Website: lowes
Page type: payment
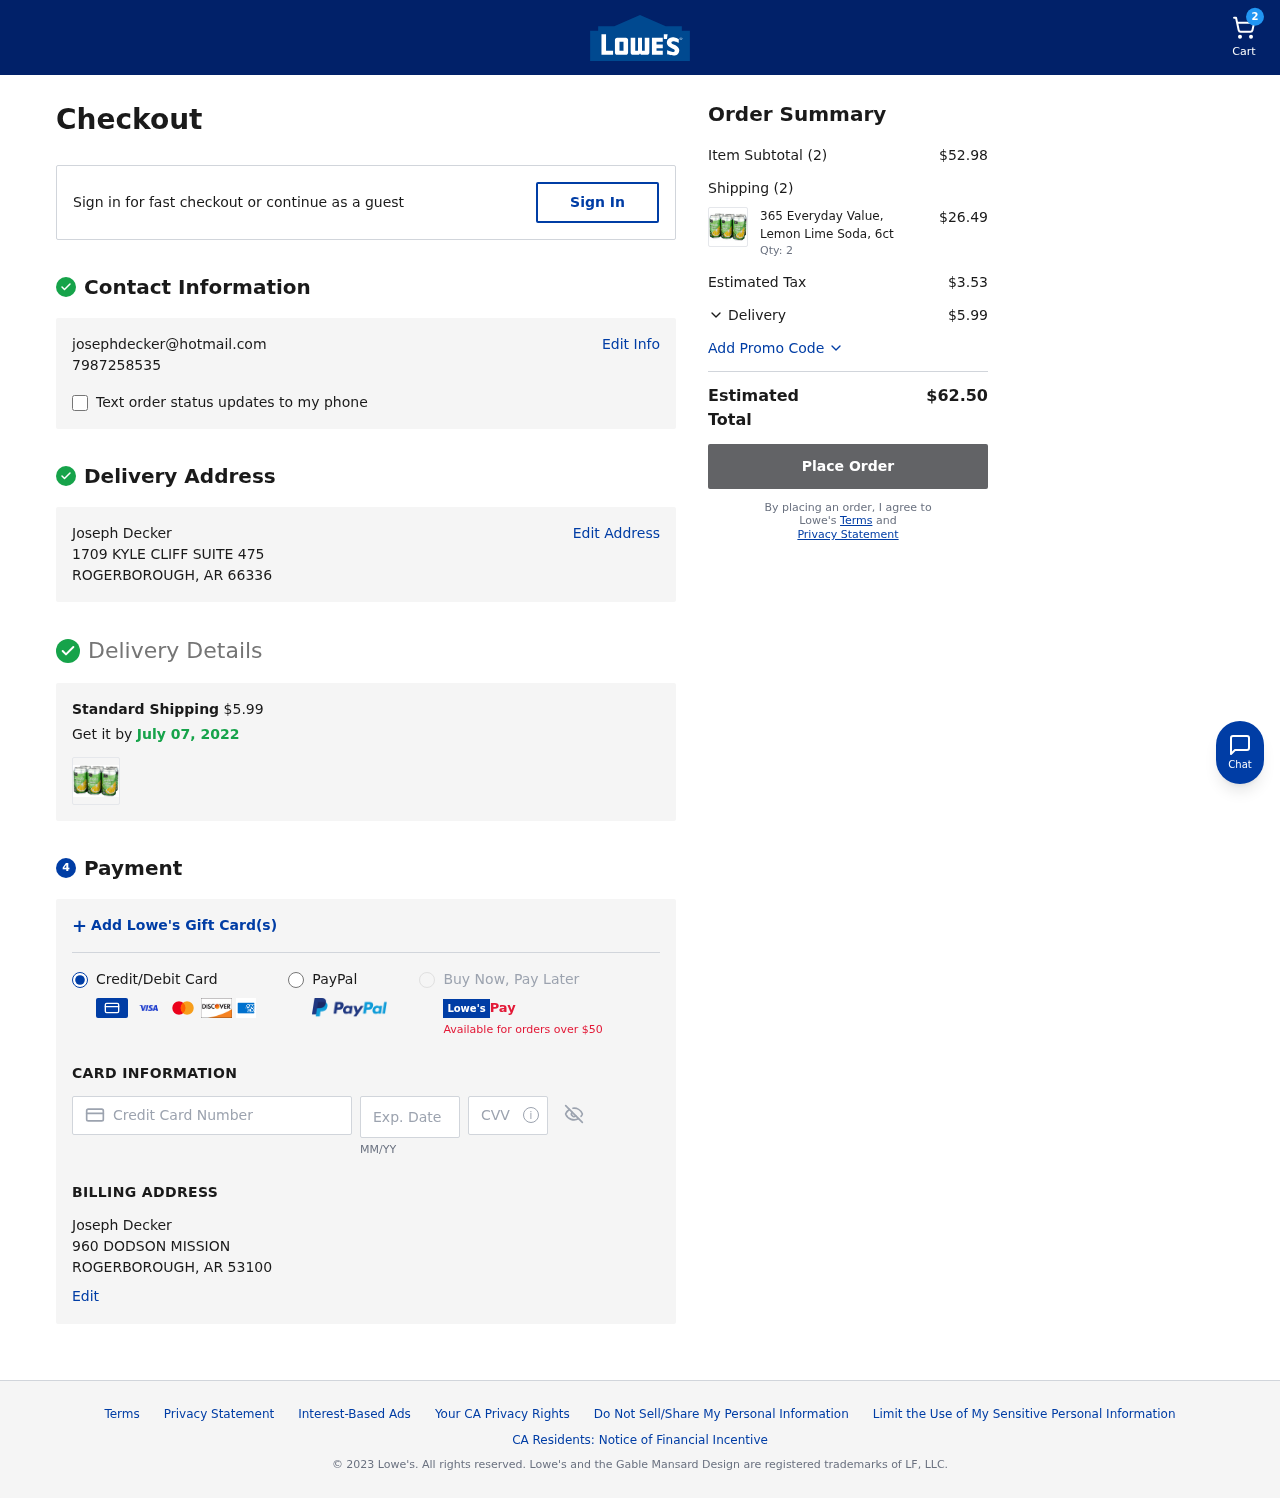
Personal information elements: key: PII_CARD_CVV
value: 261
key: PII_CARD_EXPIRY
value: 02/28
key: PII_CARD_NUMBER
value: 4259 5336 5554 4443
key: PII_CITY_STATE_ZIP2
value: ROGERBOROUGH, AR 53100
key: PII_EMAIL
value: josephdecker@hotmail.com
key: PII_FULLNAME
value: Joseph Decker
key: PII_FULLNAME2
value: Joseph Decker
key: PII_PHONE
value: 7987258535
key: PII_STREET
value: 1709 KYLE CLIFF SUITE 475
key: PII_STREET2
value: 960 DODSON MISSION
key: PII_CITY_STATE_ZIP
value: ROGERBOROUGH, AR 66336
Product elements: key: PRODUCT1_NAME
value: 365 Everyday Value, Lemon Lime Soda, 6ct
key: PRODUCT1_PRICE
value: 26.49
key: PRODUCT1_QUANTITY
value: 2
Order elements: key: ORDER_NUM_ITEMS
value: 2
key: ORDER_SHIPPING_COST
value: $5.99
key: ORDER_DELIVERY_DATE
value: July 07, 2022
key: ORDER_SUBTOTAL
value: $52.98
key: ORDER_NUM_ITEMS2
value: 2
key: ORDER_TAX
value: $3.53
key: ORDER_SHIPPING_COST2
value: $5.99
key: ORDER_TOTAL
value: $62.50